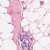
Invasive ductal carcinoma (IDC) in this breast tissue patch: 0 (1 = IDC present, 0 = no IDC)